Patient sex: F
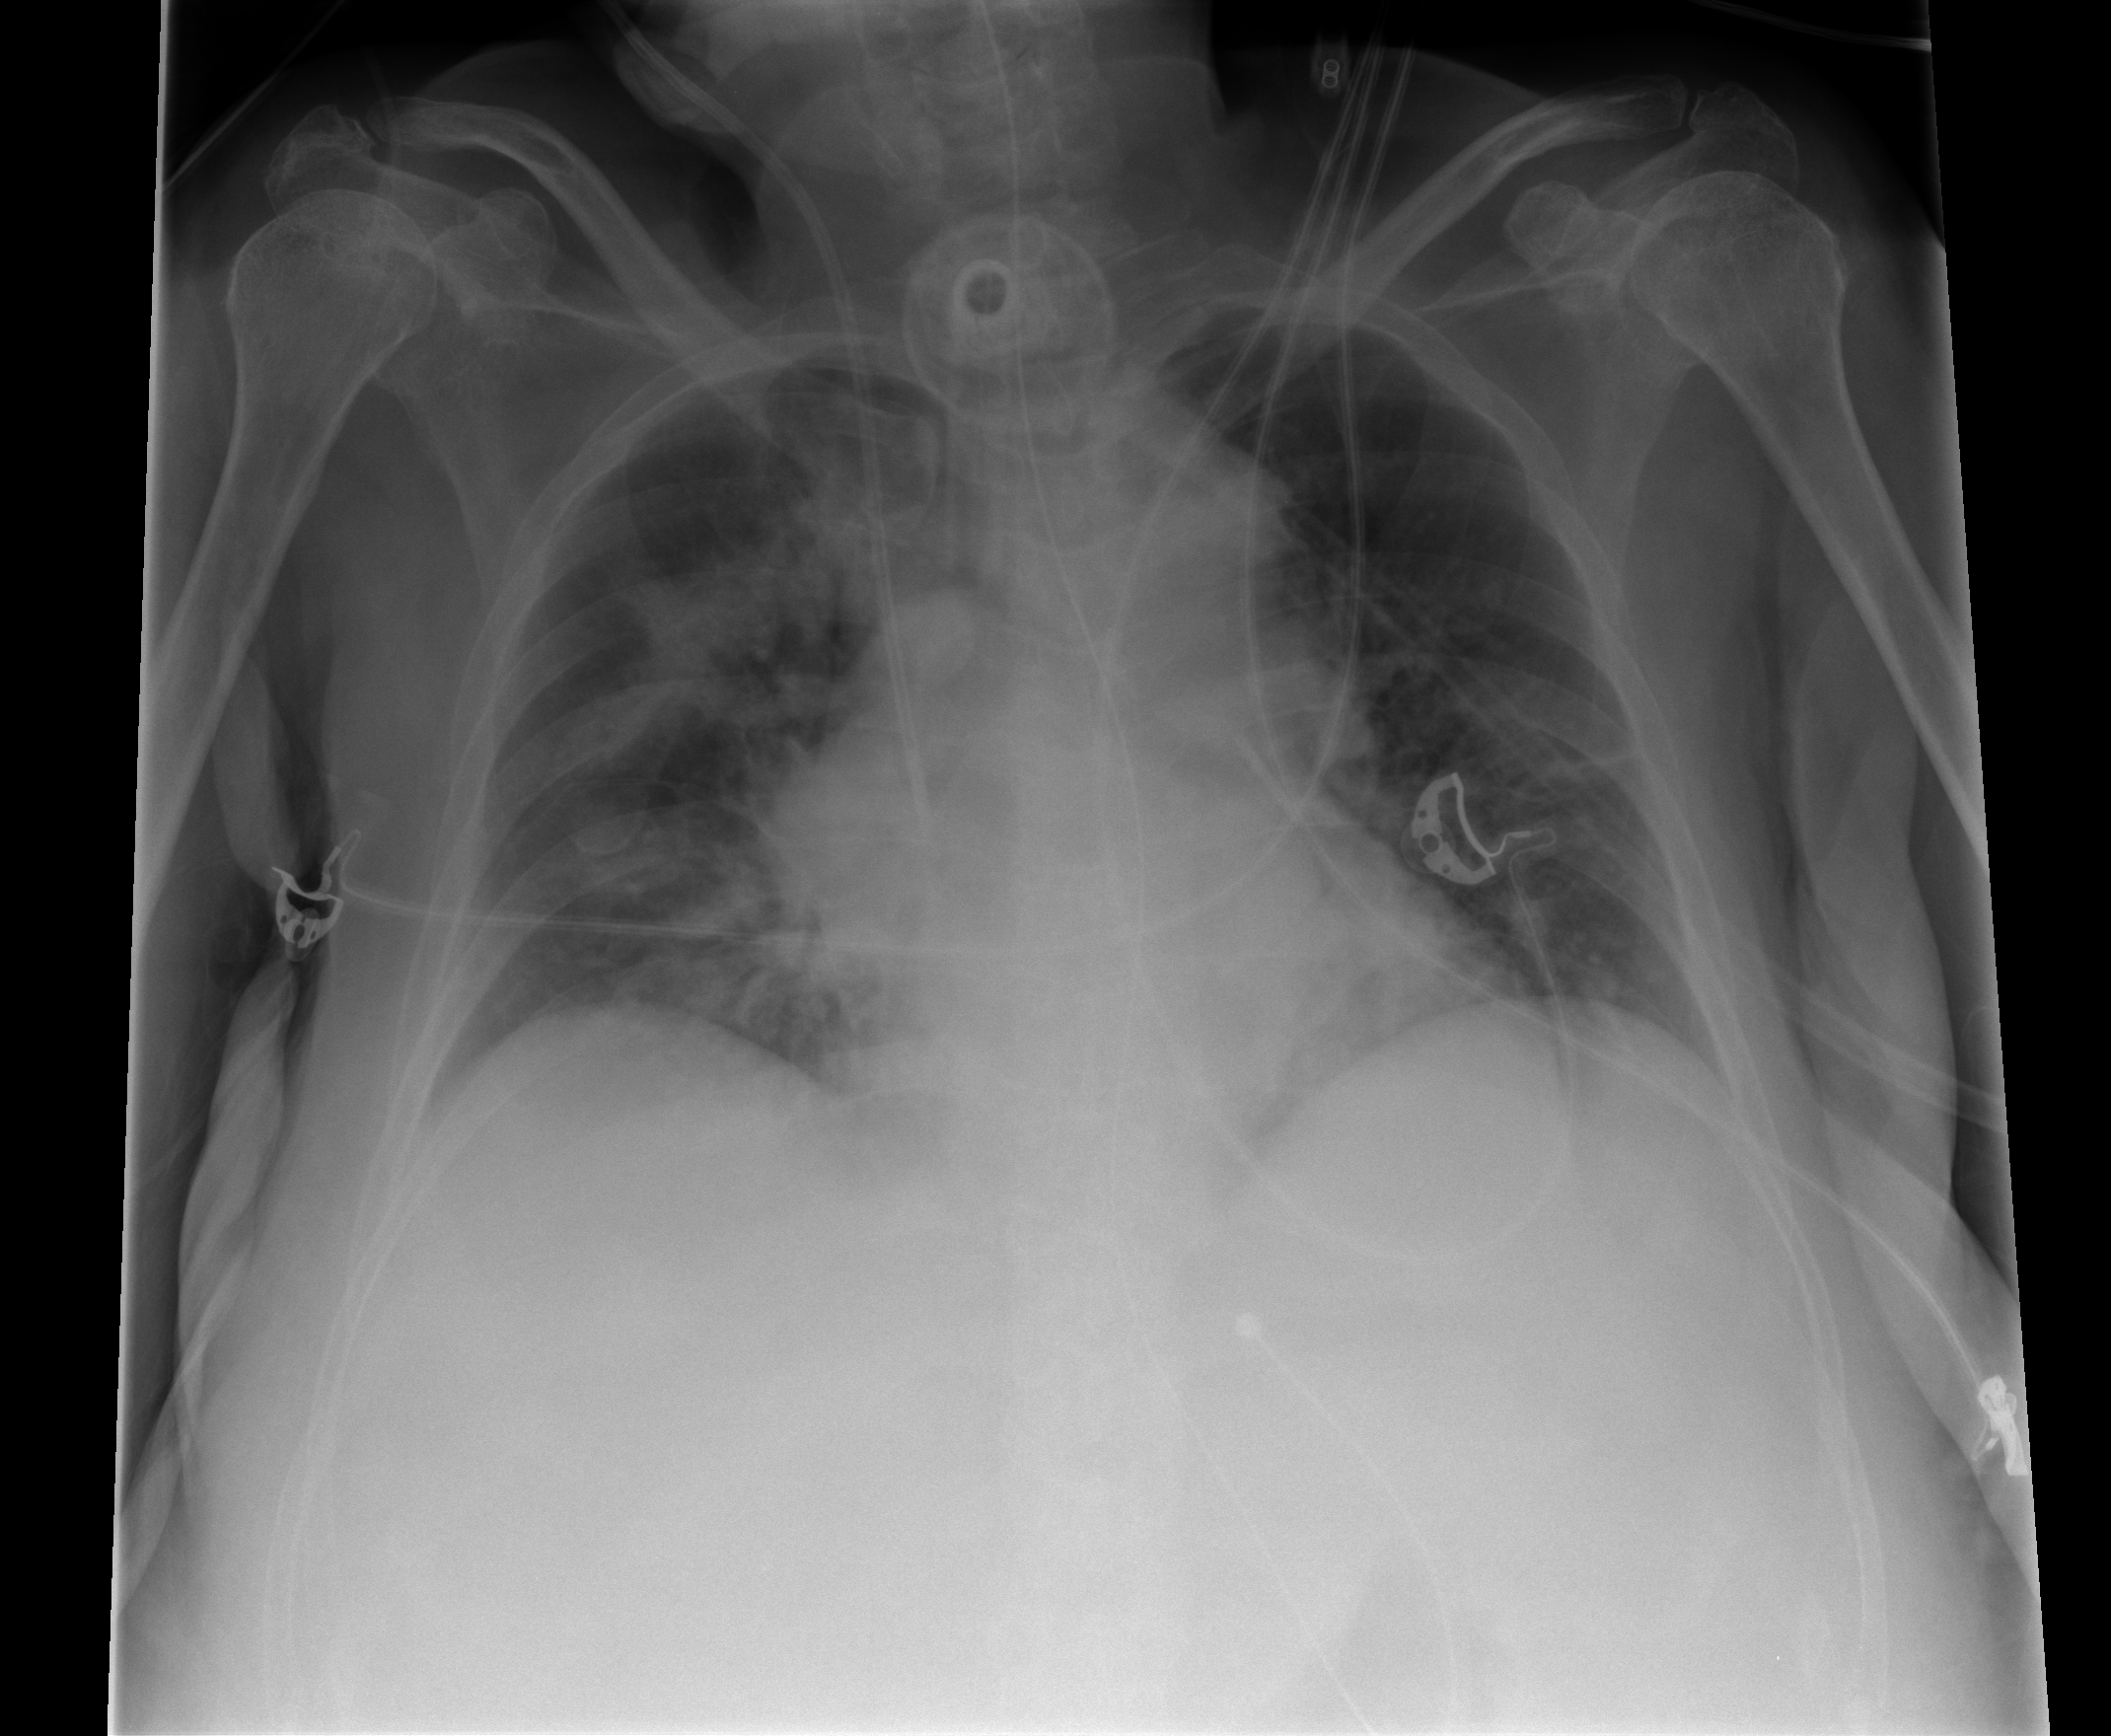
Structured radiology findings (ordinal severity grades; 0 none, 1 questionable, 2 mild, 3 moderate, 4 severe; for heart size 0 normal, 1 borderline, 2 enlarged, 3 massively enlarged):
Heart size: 0
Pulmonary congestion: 2
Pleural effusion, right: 0
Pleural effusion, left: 0
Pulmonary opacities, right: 2
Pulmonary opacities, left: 1
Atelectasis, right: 2
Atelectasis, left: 0